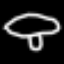
Label: mushroom